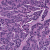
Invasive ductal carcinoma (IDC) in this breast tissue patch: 1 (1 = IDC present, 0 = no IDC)